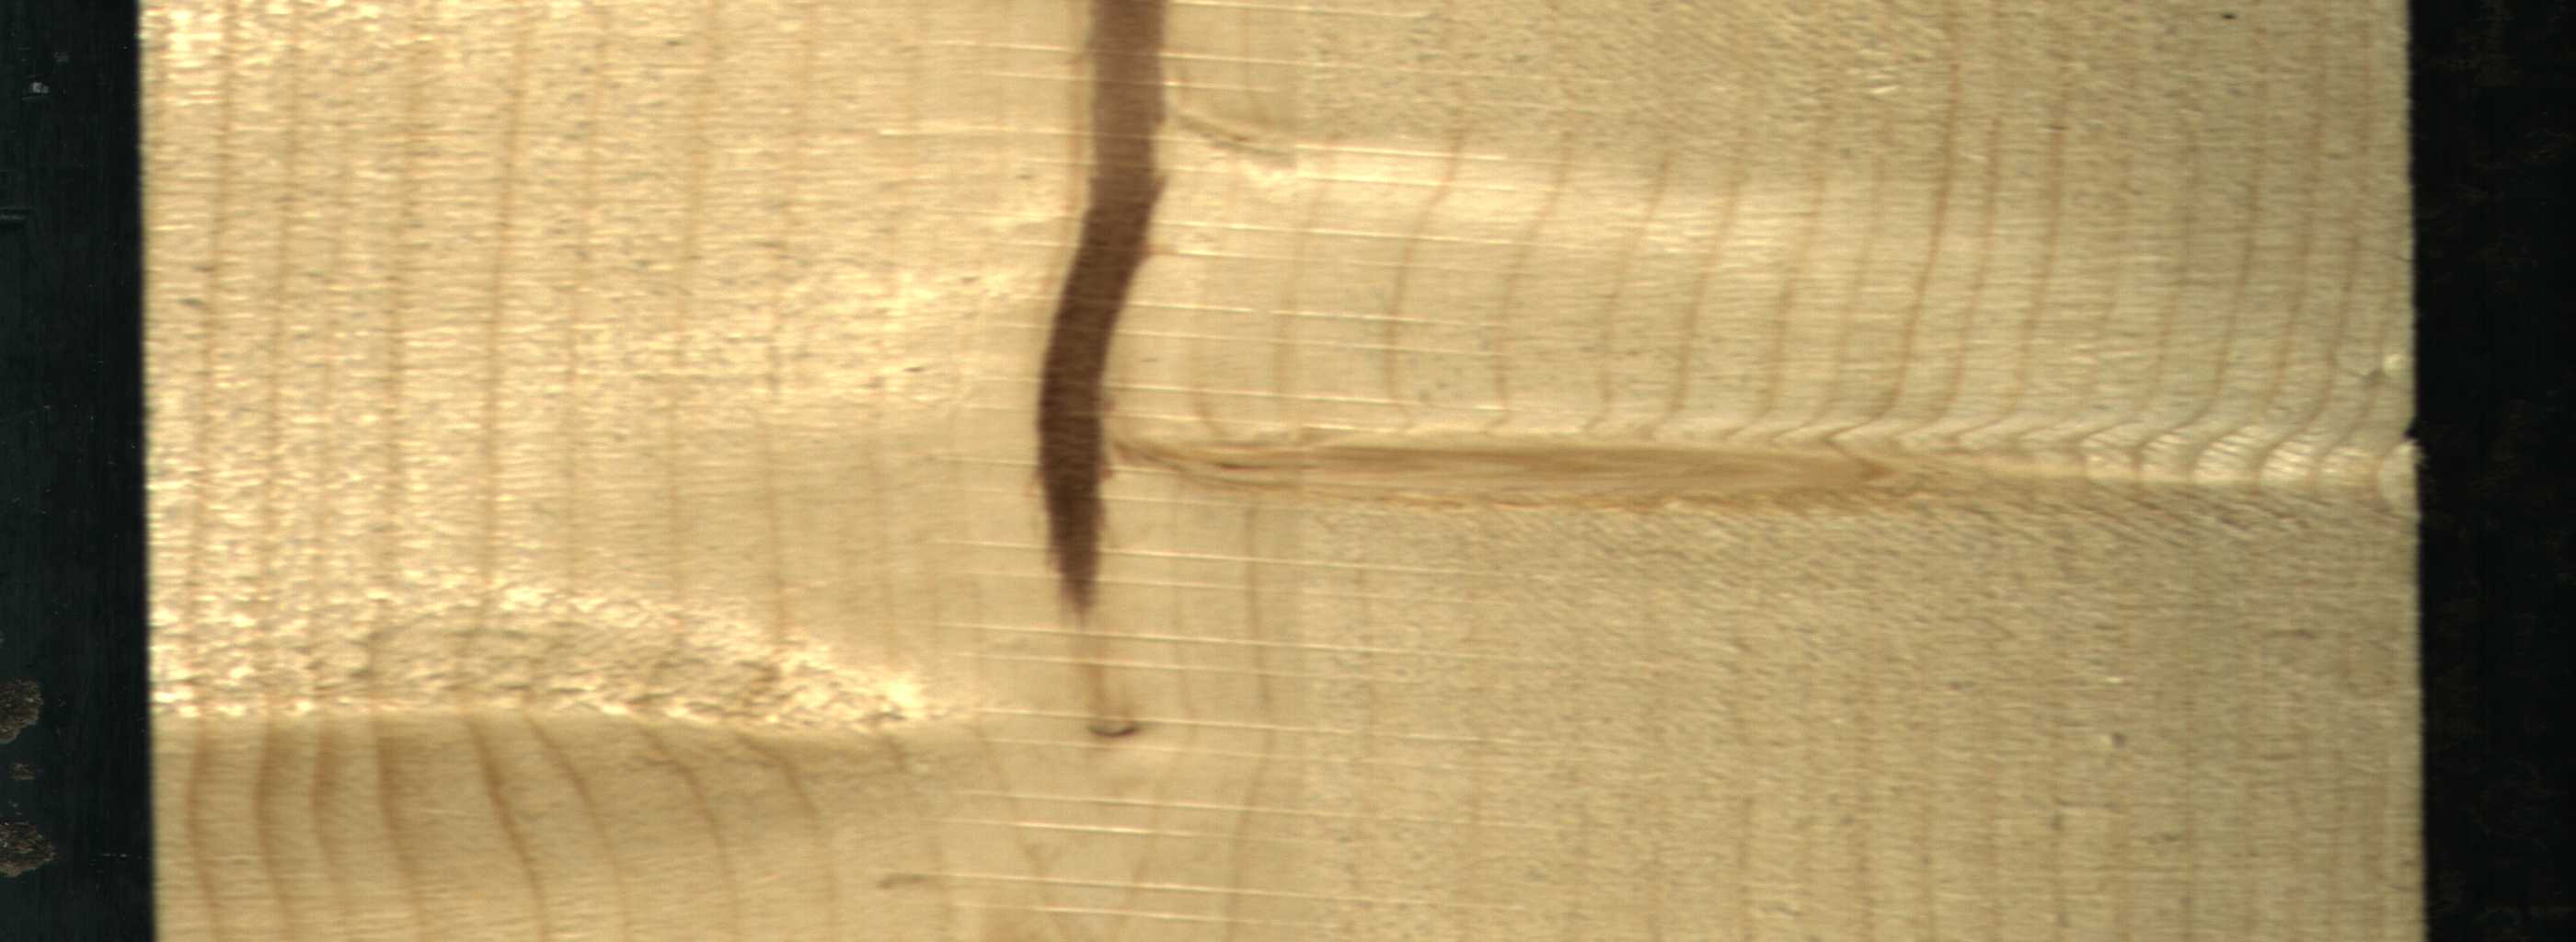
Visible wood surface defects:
Marrow
Live_Knot